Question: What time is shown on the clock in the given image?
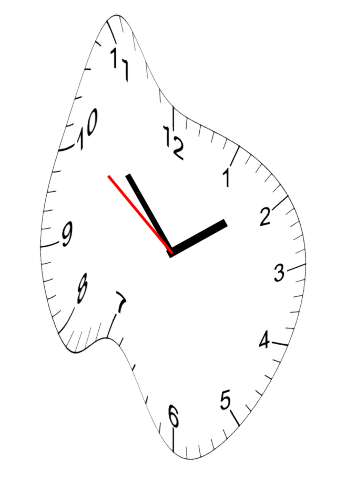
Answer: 01:52:51